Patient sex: M
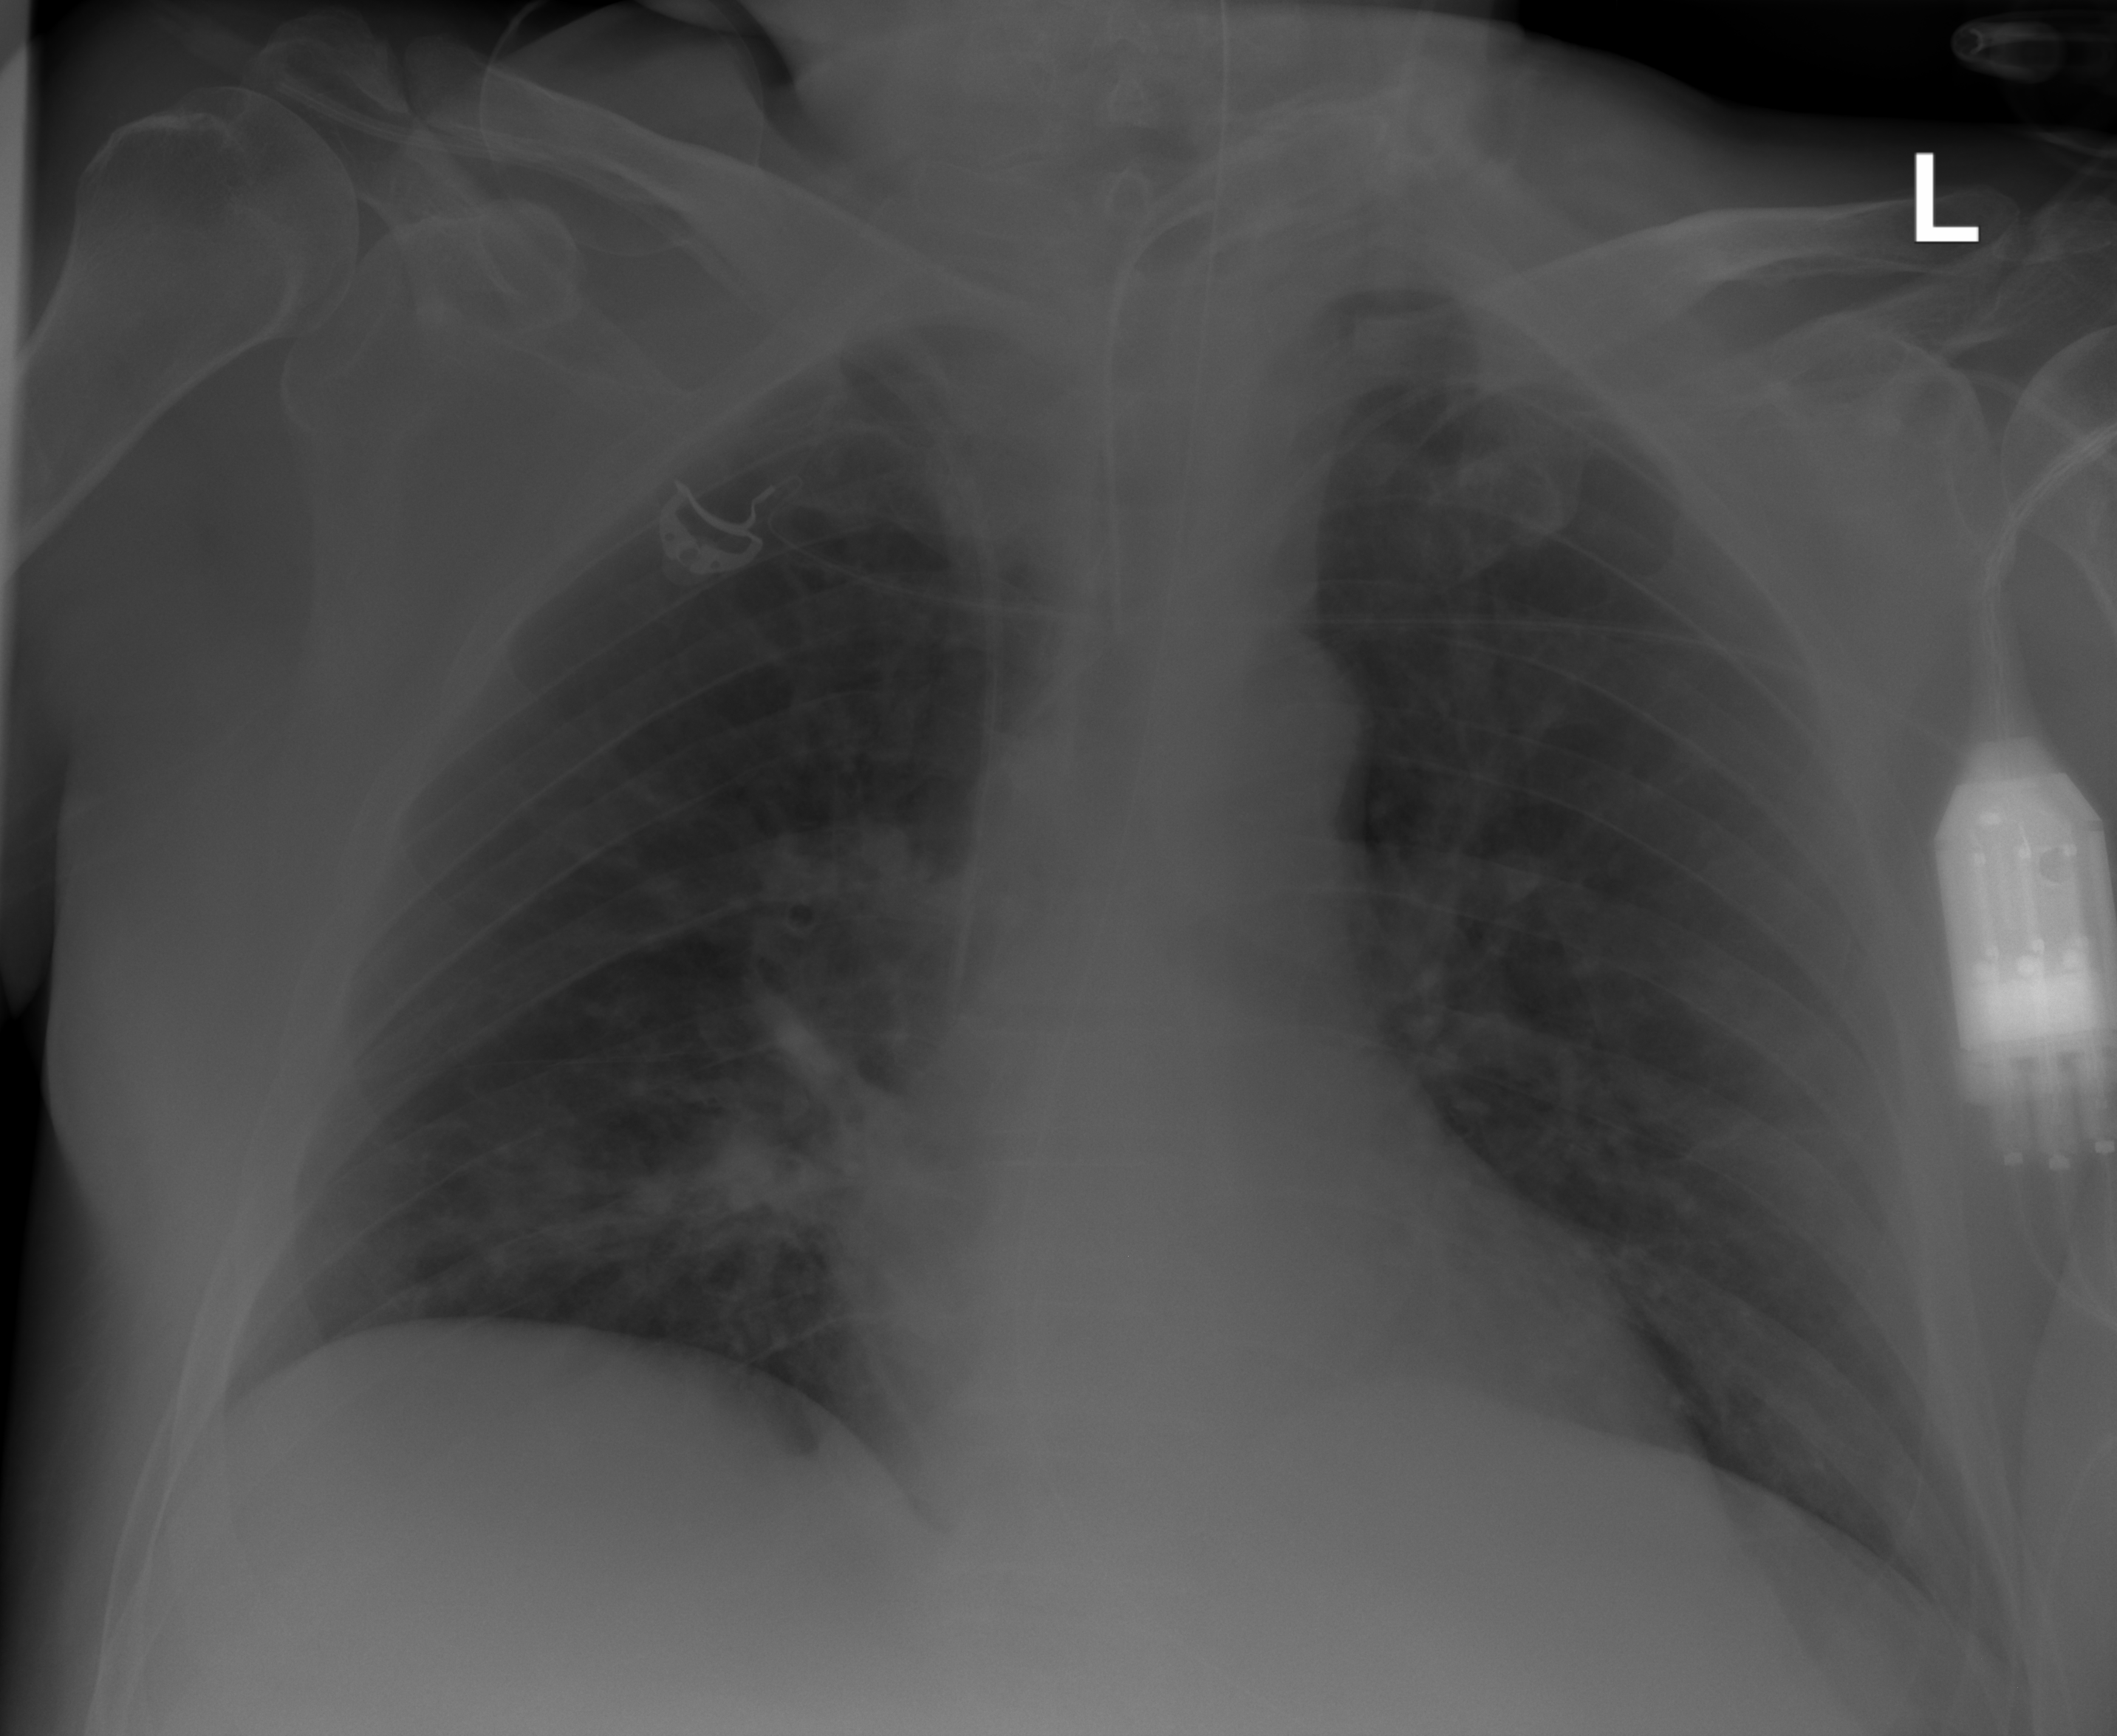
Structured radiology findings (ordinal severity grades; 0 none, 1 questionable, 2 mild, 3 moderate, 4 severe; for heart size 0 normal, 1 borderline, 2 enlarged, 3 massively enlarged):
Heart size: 0
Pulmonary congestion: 0
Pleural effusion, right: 0
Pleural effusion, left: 0
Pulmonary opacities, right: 2
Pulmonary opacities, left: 0
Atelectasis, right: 2
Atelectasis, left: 0